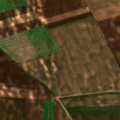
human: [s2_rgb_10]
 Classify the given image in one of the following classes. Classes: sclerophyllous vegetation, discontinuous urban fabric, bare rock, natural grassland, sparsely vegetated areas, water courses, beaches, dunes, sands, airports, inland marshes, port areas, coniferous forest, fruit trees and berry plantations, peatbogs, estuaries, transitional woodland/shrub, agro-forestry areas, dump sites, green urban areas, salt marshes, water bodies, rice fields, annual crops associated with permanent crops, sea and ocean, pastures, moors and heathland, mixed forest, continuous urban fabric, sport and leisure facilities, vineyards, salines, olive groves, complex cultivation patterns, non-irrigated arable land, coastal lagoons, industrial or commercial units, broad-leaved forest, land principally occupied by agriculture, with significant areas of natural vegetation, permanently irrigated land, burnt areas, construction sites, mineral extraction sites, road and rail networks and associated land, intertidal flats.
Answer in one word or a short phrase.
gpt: non-irrigated arable land